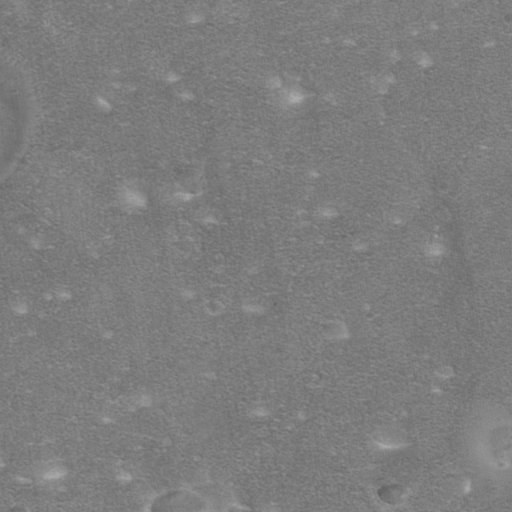
Classes present: Background, Cone